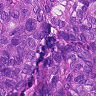
Metastatic tissue present: yes